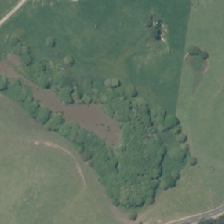
Land cover: herbaceous_freshwater_vege